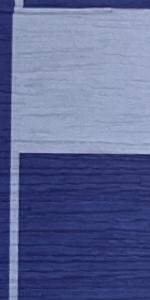
Label: Empty